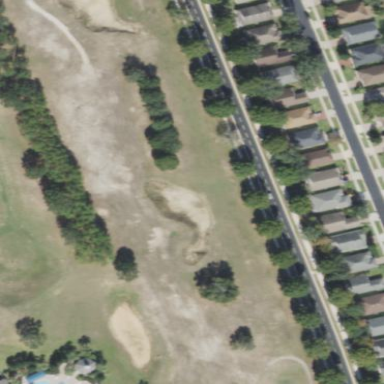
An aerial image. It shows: Golf fairway surrounded by grass.